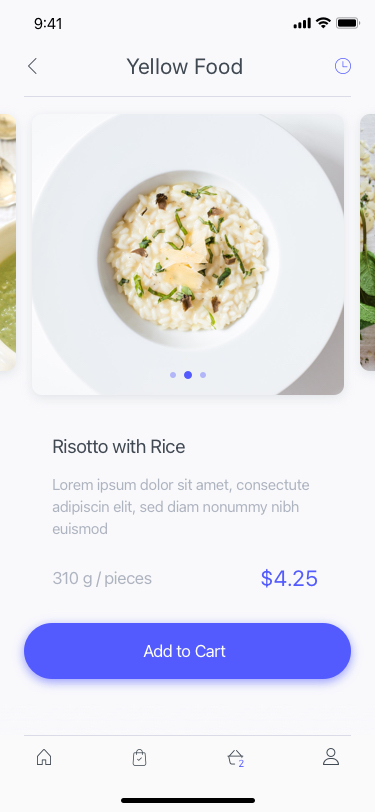
Text in this UI design:
Add to Cart
$4.25
Lorem ipsum dolor sit amet, consectute adipiscin elit, sed diam nonummy nibh euismod
310 g / pieces
Risotto with Rice
Yellow Food